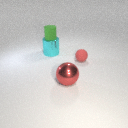
large cyan metal cylinder below small green rubber cylinder